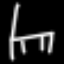
Label: chair